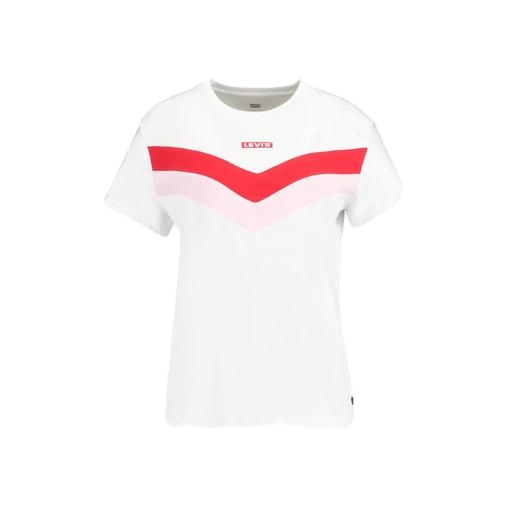
multicolor women’s white large t-shirt, white pieced tee, short sleeve white and pink football t shirt, white background